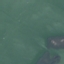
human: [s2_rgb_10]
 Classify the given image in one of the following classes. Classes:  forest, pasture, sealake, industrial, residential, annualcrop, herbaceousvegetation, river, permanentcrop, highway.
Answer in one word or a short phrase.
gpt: SeaLake